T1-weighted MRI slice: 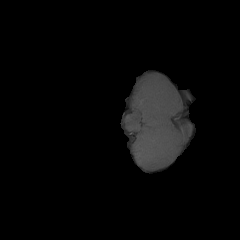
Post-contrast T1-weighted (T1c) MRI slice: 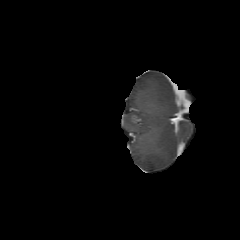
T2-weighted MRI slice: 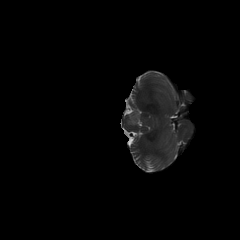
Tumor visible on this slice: yes